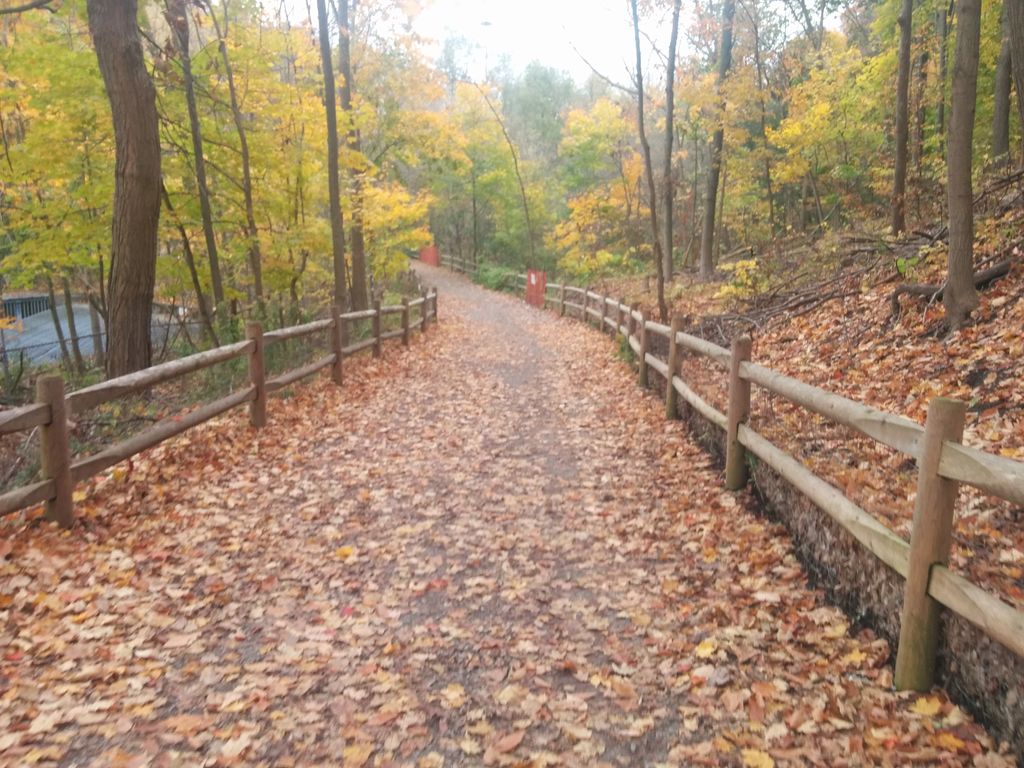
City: toronto